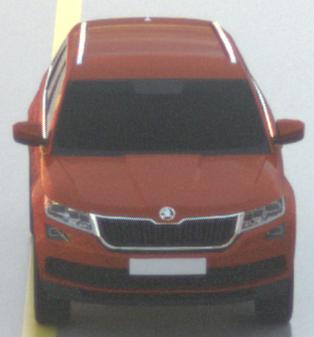
Make: Skoda
Model: Kodiaq 1.4 TSI
Detailed model: Kodiaq
Model produced from: 2017/03
Model produced until: 2018/05
Doors: 5
Color: orange
Road condition: wet road
Daytime: sunrise or sunset
Contrast: medium contrast